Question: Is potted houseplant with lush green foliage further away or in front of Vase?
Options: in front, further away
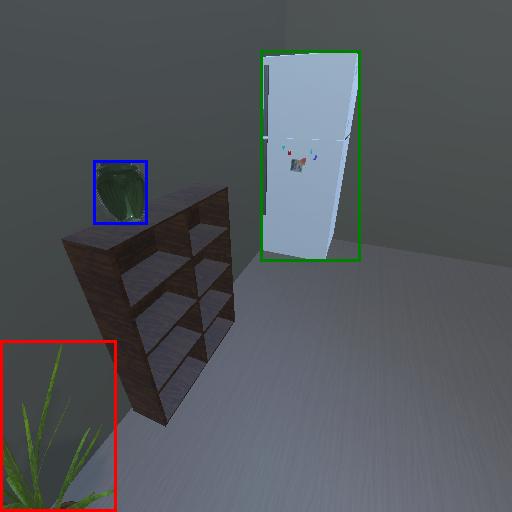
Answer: in front